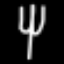
Label: fork